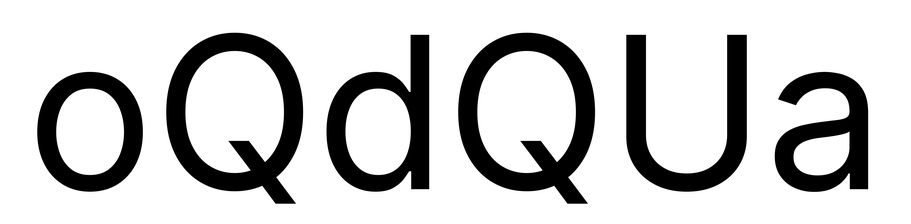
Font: Inter_Regular